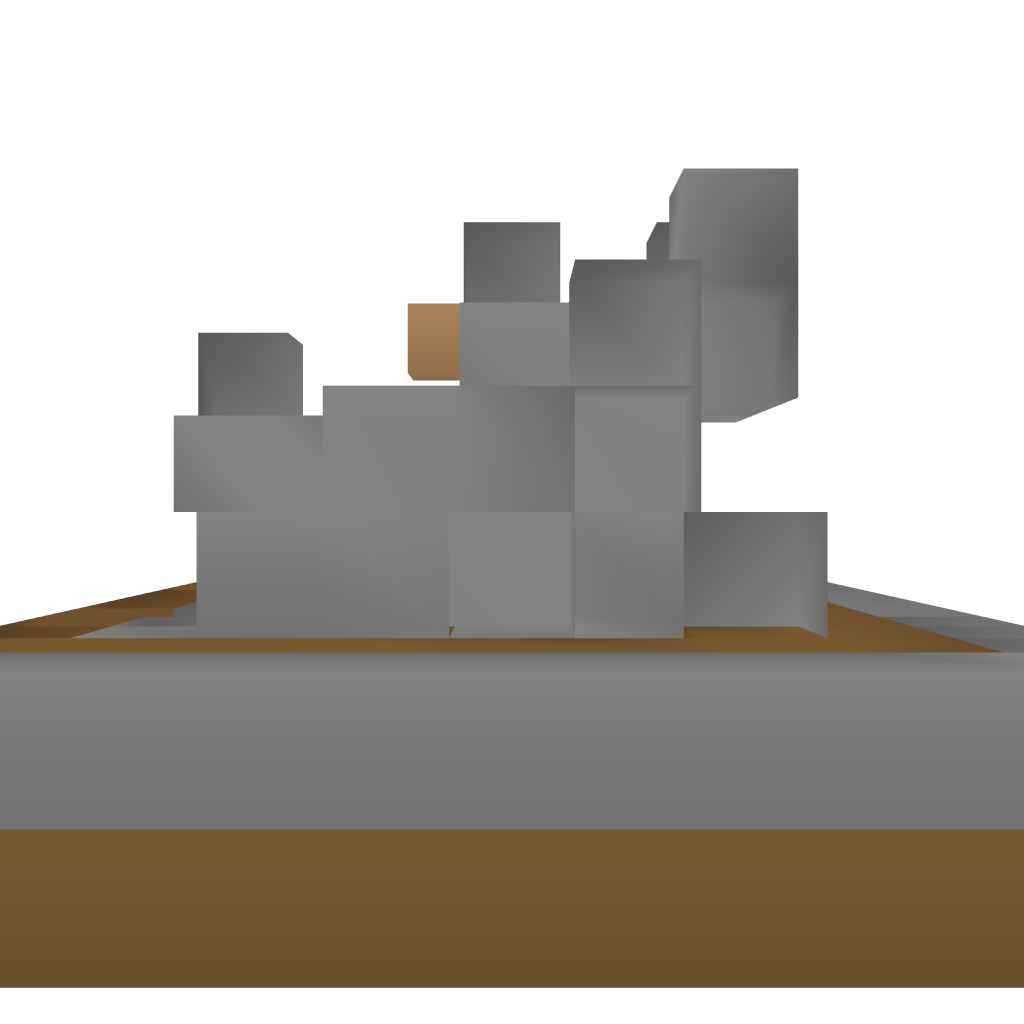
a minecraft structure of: Weather Station bad low quality